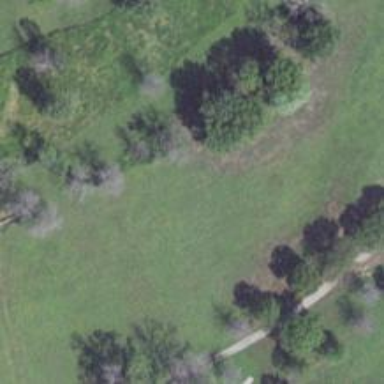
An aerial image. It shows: Disc golf course on leisure land.